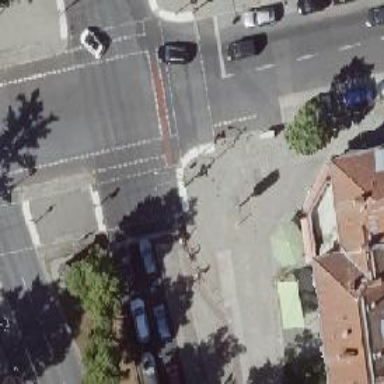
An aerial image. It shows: Road crossing with traffic signals.